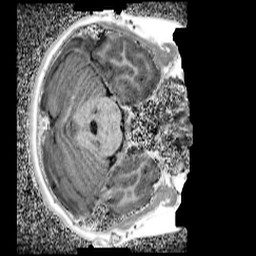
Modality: UNIT1_denoised
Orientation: axial
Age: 12
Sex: female
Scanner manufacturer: siemens
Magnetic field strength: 3 T
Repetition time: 4 s
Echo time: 0.00299 s